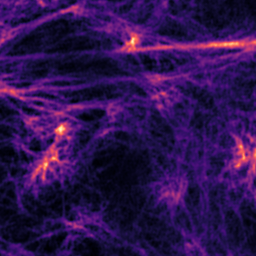
Label: Super-resolution F-actin image